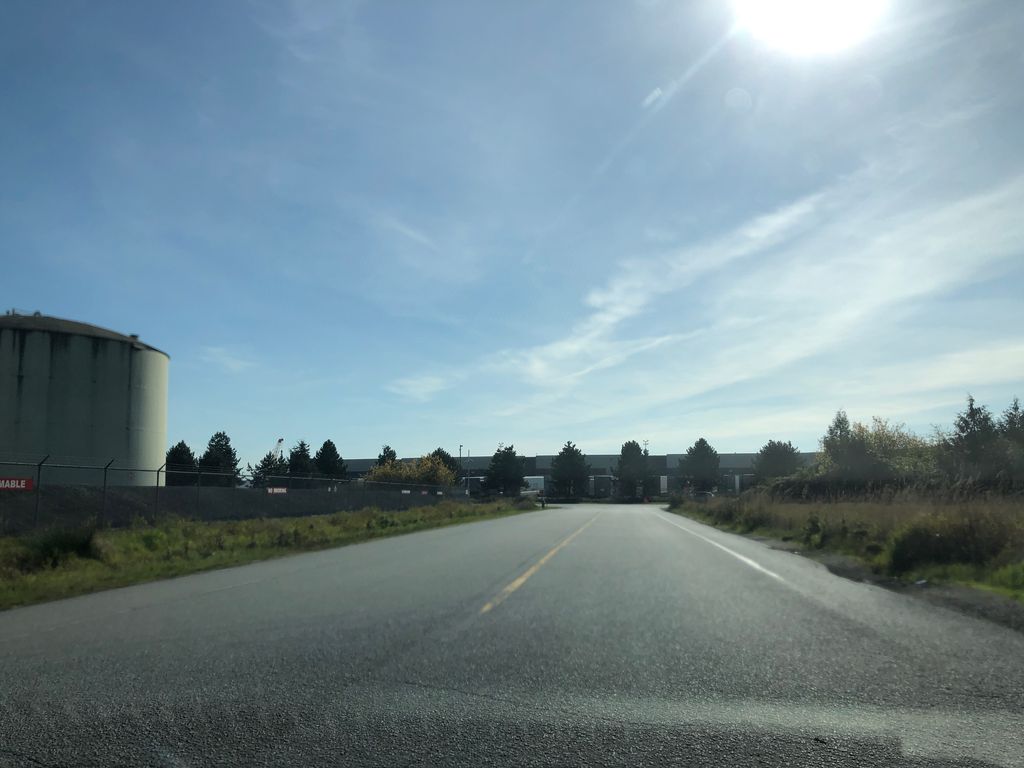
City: vancouver